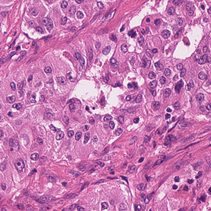
Tumor epithelial tissue: yes
Tumor-associated stroma tissue: yes
Normal tissue: no